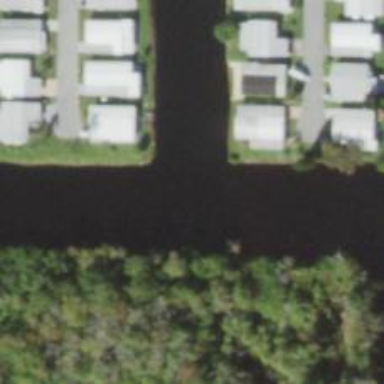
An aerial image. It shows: Canal.